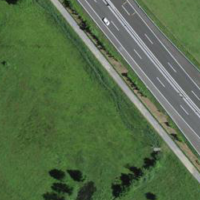
EUNIS habitat code: 57
Species observed at this site:
Filipendula ulmaria